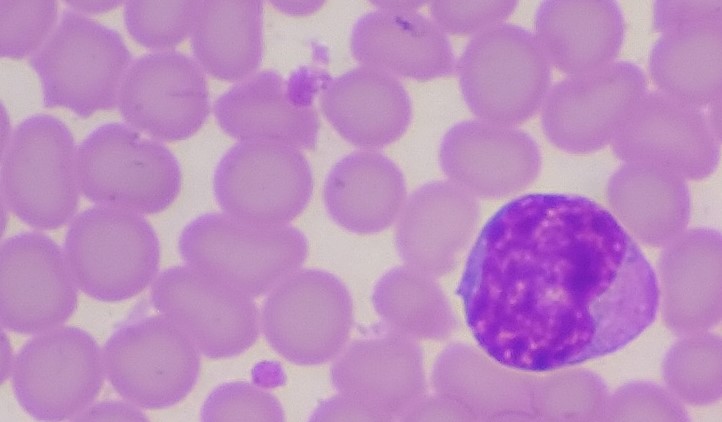
White blood cell type: Lymphocyte